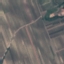
Label: PermanentCrop